Question: I'm trying to get the pixel color of a specific position (Tap event).
I have the following code:
'''
private void iiiimage_Tap(object sender, System.Windows.Input.GestureEventArgs e)
{
Point point = e.GetPosition(iiiimage);
ApplicationTitle.Text = point.ToString();
var wb = new WriteableBitmap(iiiimage, null);
int arrayPos = (int)point.X * (int)point.Y;
PageTitle.Text = arrayPos.ToString();
int colorAsInt = wb.Pixels[arrayPos];
Color c = Color.FromArgb((byte)((colorAsInt >> 0x18) & 0xff),
(byte)((colorAsInt >> 0x10) & 0xff),
(byte)((colorAsInt >> 8) & 0xff),
(byte)(colorAsInt & 0xff));
r3ct.Fill = new SolidColorBrush(c);
}
'''
The screenshot show what wrong. The position of the white error (the tip) is blue, but the code returns a pixel that is somewhere at the top of the image (red).

What am I doing wrong?
Kind regards,
Niels
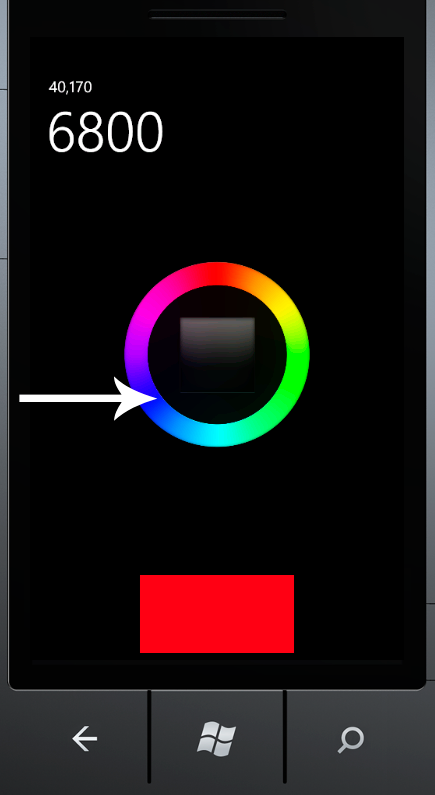
Answer: Try doing the following modifications. I have no idea if this works on WP7, though. I guess and should be considered, since you need to translate coordinates expressed in units to pixels.
'''
private void iiiimage_Tap(object sender, System.Windows.Input.GestureEventArgs e)
{
Point point = e.GetPosition(iiiimage);
ApplicationTitle.Text = point.ToString();
var wb = new WriteableBitmap(iiiimage, null);
int x, y;
x = (int)(wb.PixelWidth * point.X / iiiimage.ActualWidth);
y = (int)(wb.PixelHeight * point.Y / iiiimage.ActualHeight);
int arrayPos = y * wb.PixelWidth + x;
PageTitle.Text = String.Format("({0} ; {1}) --> {2}", x, y, arrayPos);
int colorAsInt = wb.Pixels[arrayPos];
Color c = Color.FromArgb((byte)((colorAsInt >> 0x18) & 0xff),
(byte)((colorAsInt >> 0x10) & 0xff),
(byte)((colorAsInt >> 8) & 0xff),
(byte)(colorAsInt & 0xff));
r3ct.Fill = new SolidColorBrush(c);
}
'''